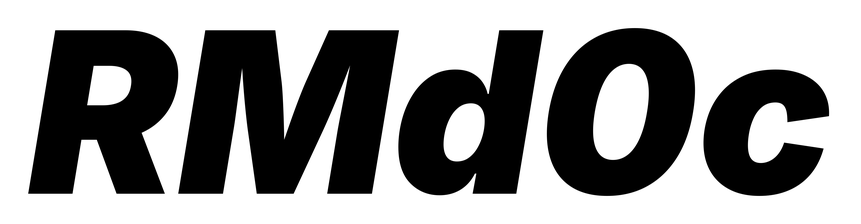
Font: Inter-Italic_Black_Italic